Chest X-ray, AP view. Patient: 23 years old, sex M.
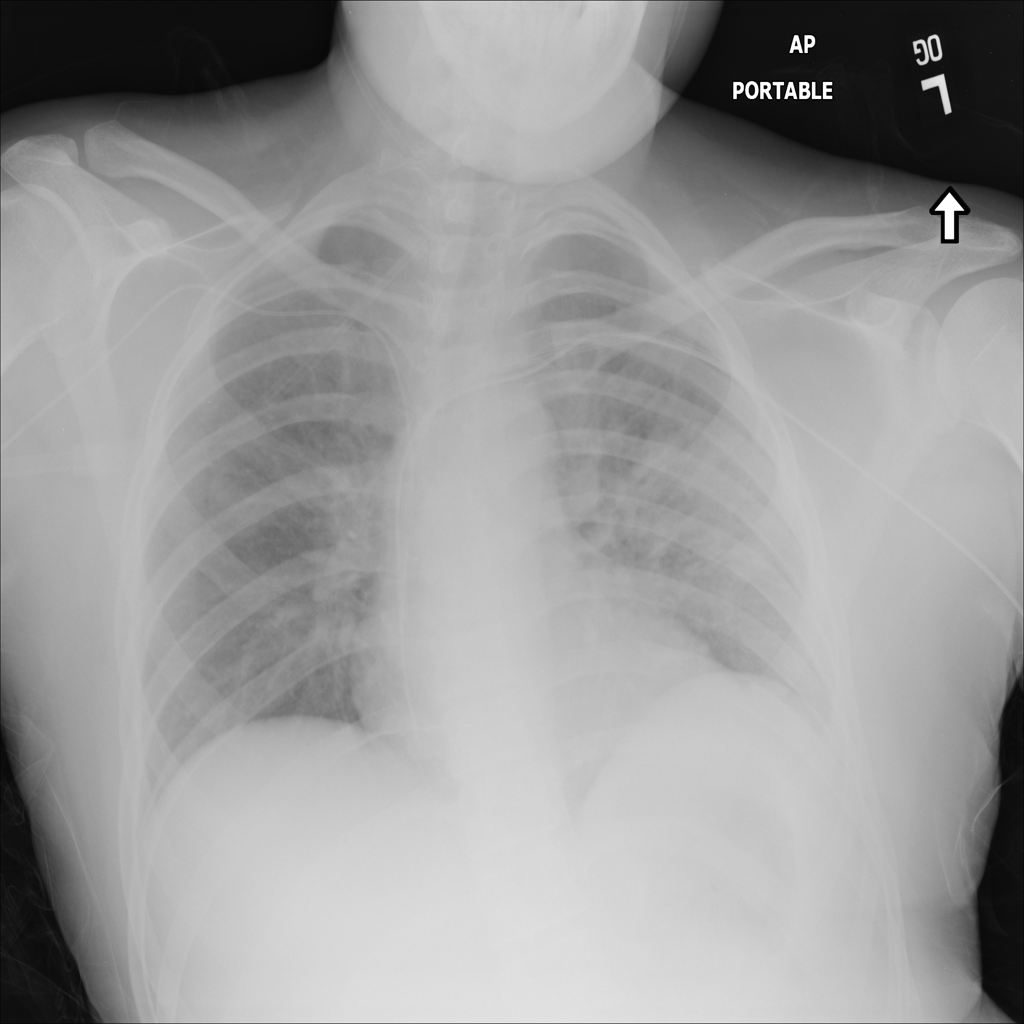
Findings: Infiltration